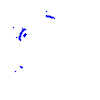
Particle: pion